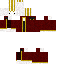
A female human skin with dark skin, wearing brown long hair dressed in a red robe top and red pants, featuring a closed mouth.